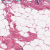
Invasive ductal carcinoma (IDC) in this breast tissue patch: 0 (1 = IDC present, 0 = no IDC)